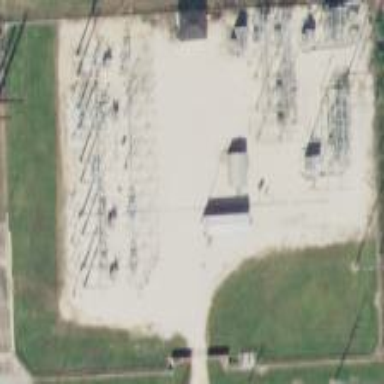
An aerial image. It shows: Outdoor distribution-level power substation enclosed by fence.